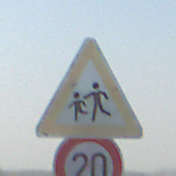
Verkehrszeichen: KinderRechts
Zusatzzeichen unten: Geschwindigkeit20
Umgebung: Outdoor, Special
Tageszeit: MorningAfternoon
Wetter: Clear
Licht: Natural
Jahreszeit: NotSpecified
Kontrast: HighContrast